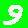
Digit: 9